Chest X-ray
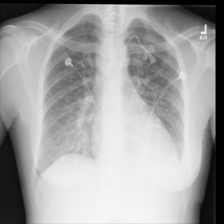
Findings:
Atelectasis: positive
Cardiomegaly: negative
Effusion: positive
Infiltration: positive
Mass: negative
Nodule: negative
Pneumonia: negative
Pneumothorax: negative
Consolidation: negative
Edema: negative
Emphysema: negative
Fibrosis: negative
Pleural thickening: negative
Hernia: negative